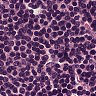
Metastatic tissue present: no